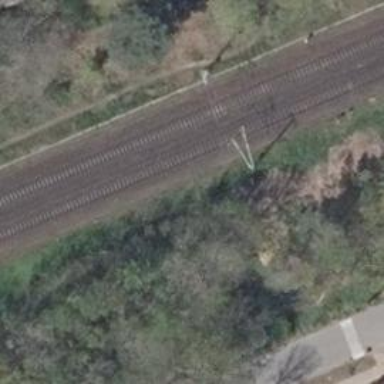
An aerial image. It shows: Milestone along the railway with catenary mast.